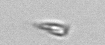
Label: Calciopappus